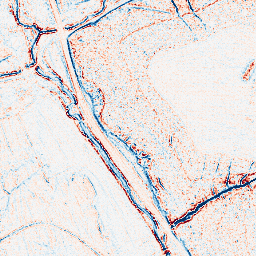
Category: edge_preserving
Decomposition family: bilateral
Decomposition parameters: d: 5
sigma_color: 100
sigma_space: 25
Upsampling method: sinc_blackman
Upsampling parameters: scale: 2
kernel_size: 4
Upsampling scale: 2